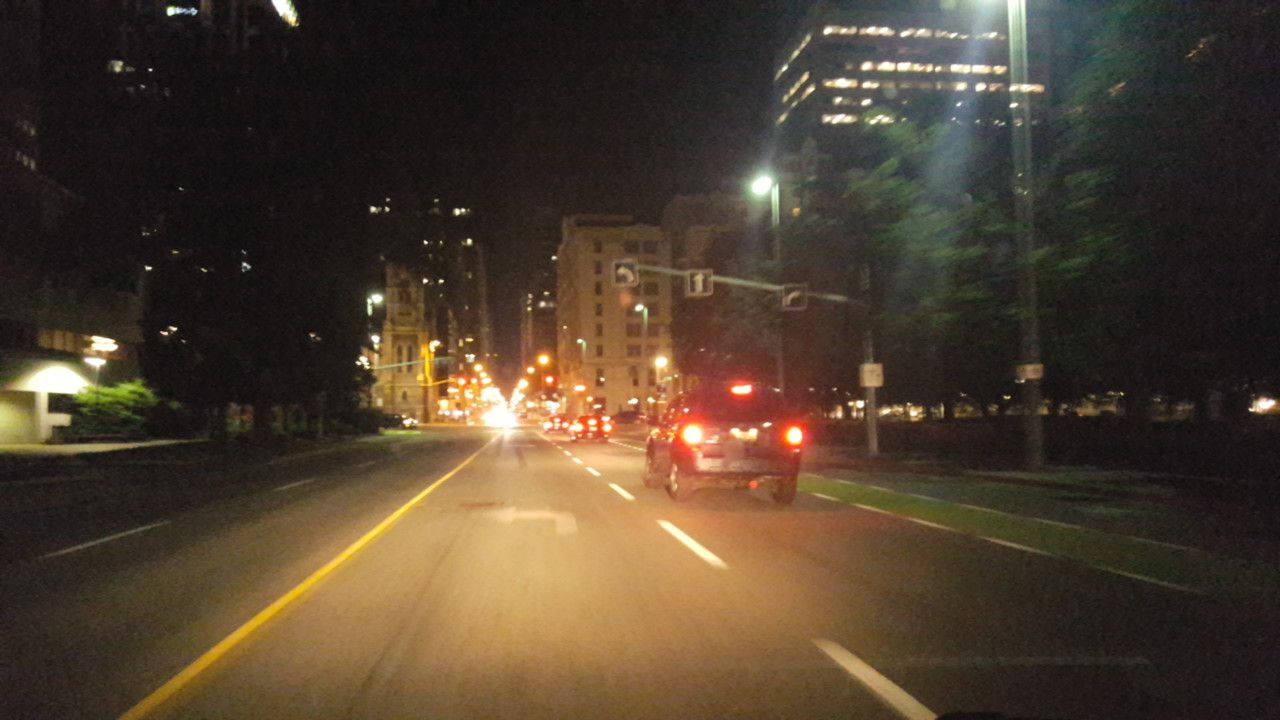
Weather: clear
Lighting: night
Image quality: slightly poor
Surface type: driving surface
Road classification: secondary
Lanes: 5
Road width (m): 1.5
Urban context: urban centre
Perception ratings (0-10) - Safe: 5.61, Lively: 5.8, Beautiful: 5.57, Boring: 1.32, Depressing: 1.65, Wealthy: 7.55